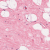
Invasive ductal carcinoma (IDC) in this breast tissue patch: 0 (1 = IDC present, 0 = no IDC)